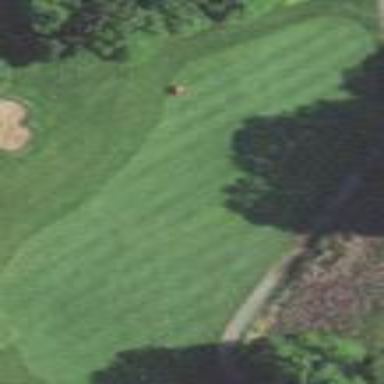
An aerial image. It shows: Grassy area designated as golf fairway.